Question: First of all, I am sorry, for this is surely a duplicate. However, I couldn't find a question on stackoverflow that is not about advanced Django's templates features.
I followed <URL> religiously. My project structure is as follows:
'''
poll_site
./db.sqlite3
./manage.py
./polls
./admin.py
./__init__.py
migrations
models.py
__pycache__
tests.py
views.py
./poll_site
./__init__.py
./settings.py
./urls.py
./wsgi.py
./templates
./admin
base_site.html
'''
Last line of 'settings.py' is
'''
TEMPLATE_DIRS = (os.path.join(BASE_DIR, "templates"), )
'''
(I have tried 'TEMPLATE_DIRS = [os.path.join(BASE_DIR, "templates")]')
'templates/admin/base_site.html' is as follows:
'''
{% extends "admin/base.html" %}
{% block title %}{{ title }} | {{ site_title|default:_('Polls site admin') }}{% endblock %}
{% block branding %}
<h1 id="site-name">
<a href="{% url 'admin:index' %}">{{site_header|default:_('Monkey') }}</a>
</h1>
{% endblock %}
{% block nav-global %}{% endblock %}
'''
However, when I go to my website, I see

What am I doing wrong?
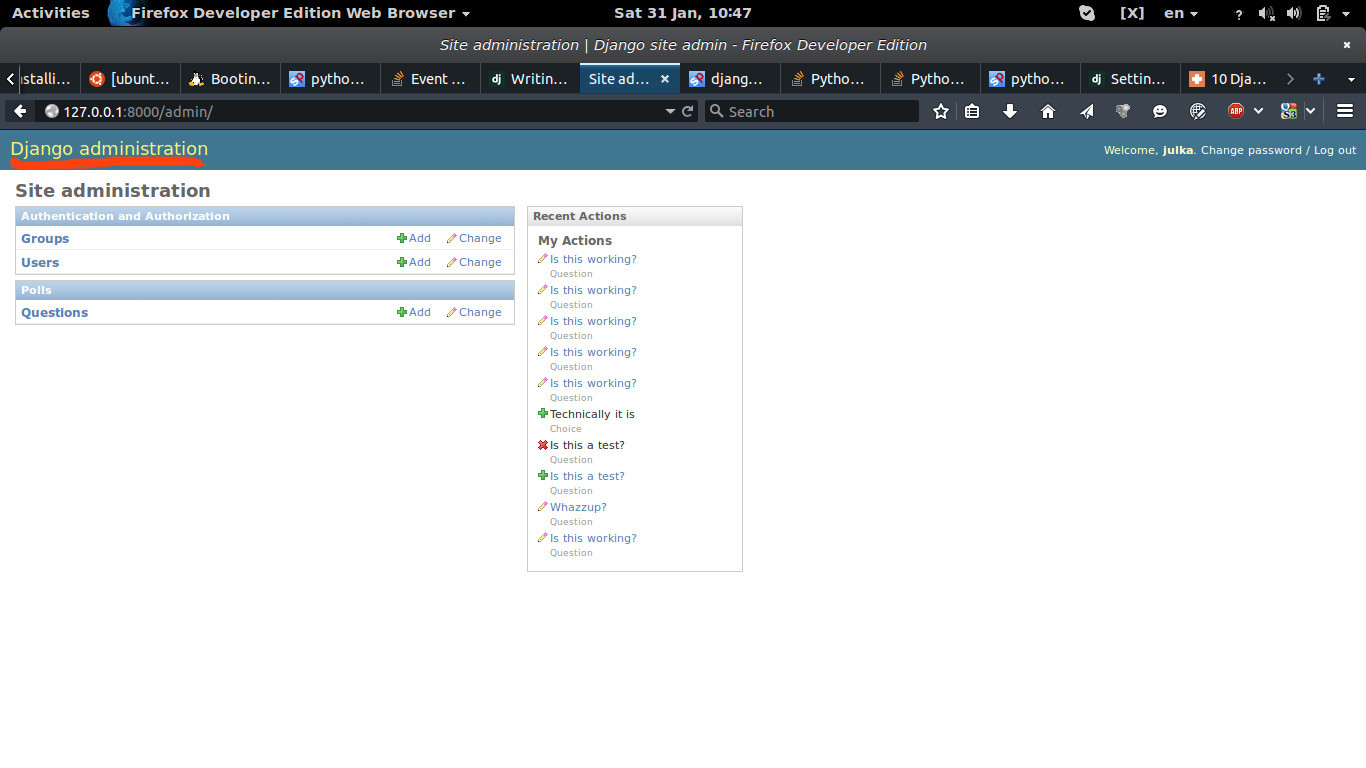
Answer: <URL> filter outputs it's parameter only then the value is empty. In your case 'site_title' and 'site_header' are not empty so 'default' don't do anything.
'''
{% load i18n %}
{% block title %}{{ title }} | {% trans 'Polls site admin' %}{% endblock %}
{% block branding %}
<h1 id="site-name">
<a href="{% url 'admin:index' %}">{% trans 'Monkey' %}</a>
</h1>
{% endblock %}
'''
BTW you don't need to override admin template to change title/header. Read <URL> of the documentation.